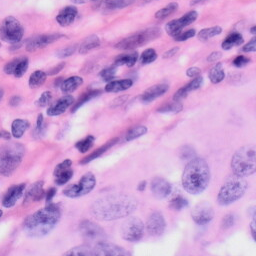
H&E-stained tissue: Skin